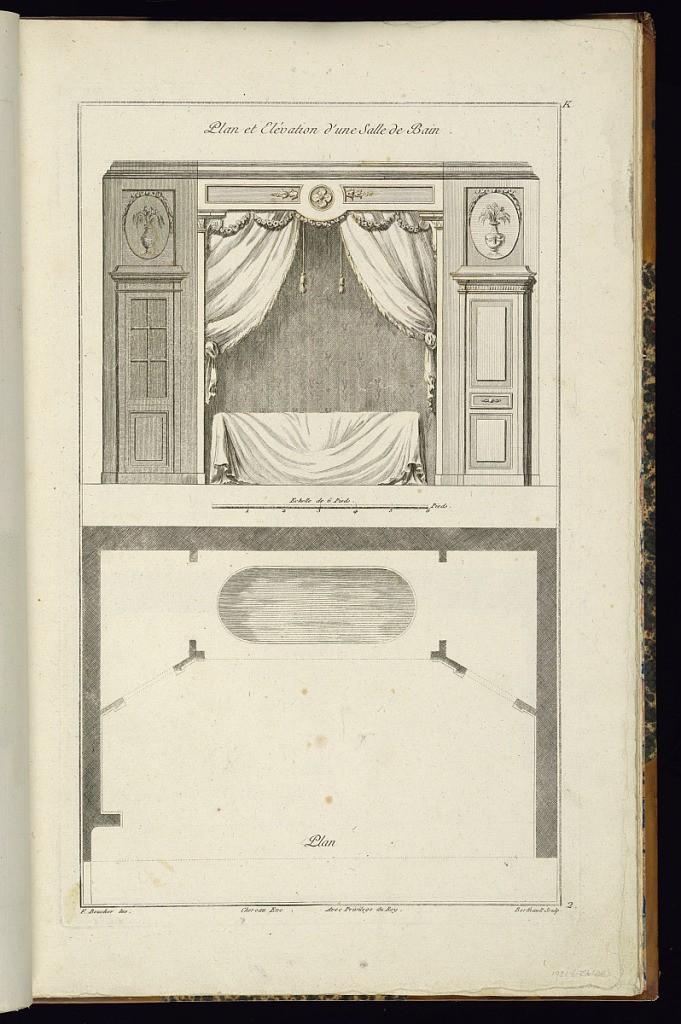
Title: Plan et Elévation d'une Salle de Bain
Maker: Juste-François Boucher, French, 1736 – 1782
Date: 1774
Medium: Engraving on laid paper
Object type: Print
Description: Elevation and plan of a bathing room. At center of the interior is a tub within a niche with curtains, tassels, and garland. Paneling on either side includes ornament motifs such as vases with floral bouquets and garland. The plate is signed.